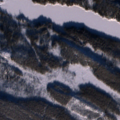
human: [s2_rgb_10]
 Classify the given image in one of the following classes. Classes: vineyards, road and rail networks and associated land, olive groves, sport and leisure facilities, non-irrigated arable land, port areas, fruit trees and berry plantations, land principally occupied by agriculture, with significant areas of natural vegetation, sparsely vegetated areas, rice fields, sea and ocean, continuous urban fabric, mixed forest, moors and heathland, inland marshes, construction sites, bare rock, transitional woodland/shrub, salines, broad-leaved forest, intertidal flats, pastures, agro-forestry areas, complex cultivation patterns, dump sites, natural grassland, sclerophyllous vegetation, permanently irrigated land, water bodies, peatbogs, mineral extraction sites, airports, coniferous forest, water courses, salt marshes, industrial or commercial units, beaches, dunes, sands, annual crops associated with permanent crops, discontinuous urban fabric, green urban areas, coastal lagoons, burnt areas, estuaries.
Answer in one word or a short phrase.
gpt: coniferous forest, water bodies